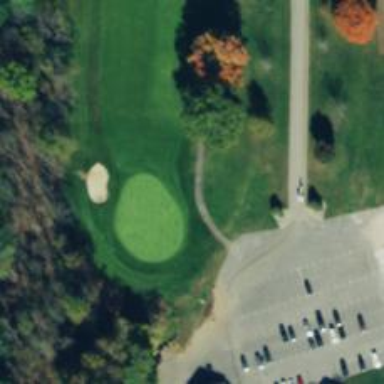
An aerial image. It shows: Path for golf carts.